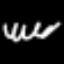
Label: squiggle